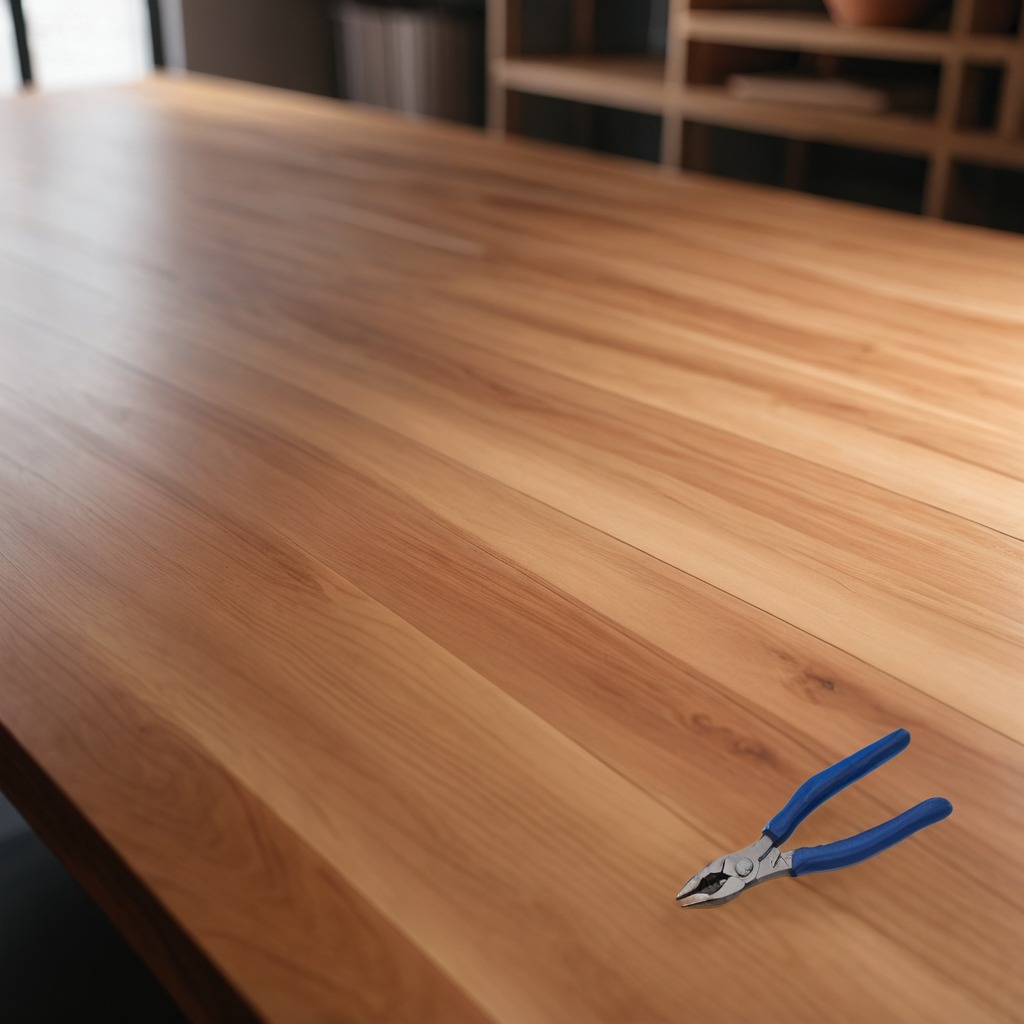
A plier is lying on the wooden table in a carpentry studio.